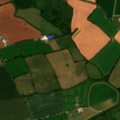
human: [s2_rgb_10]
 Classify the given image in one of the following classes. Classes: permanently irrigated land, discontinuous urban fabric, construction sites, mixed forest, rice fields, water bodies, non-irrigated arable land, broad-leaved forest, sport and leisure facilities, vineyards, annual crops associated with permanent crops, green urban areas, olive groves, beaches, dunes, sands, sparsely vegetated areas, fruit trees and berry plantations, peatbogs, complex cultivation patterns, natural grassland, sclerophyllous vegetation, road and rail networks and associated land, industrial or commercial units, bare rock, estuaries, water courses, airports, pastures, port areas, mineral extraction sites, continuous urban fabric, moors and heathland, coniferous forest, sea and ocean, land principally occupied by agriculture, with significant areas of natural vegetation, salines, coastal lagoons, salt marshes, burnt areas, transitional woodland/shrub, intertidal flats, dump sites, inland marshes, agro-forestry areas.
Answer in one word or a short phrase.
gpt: non-irrigated arable land, pastures